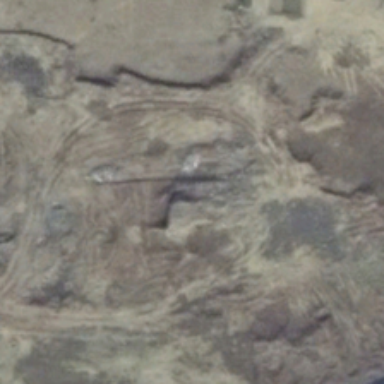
It is a piece of irregular bareland .